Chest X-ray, PA view. Patient: 82 years old, sex F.
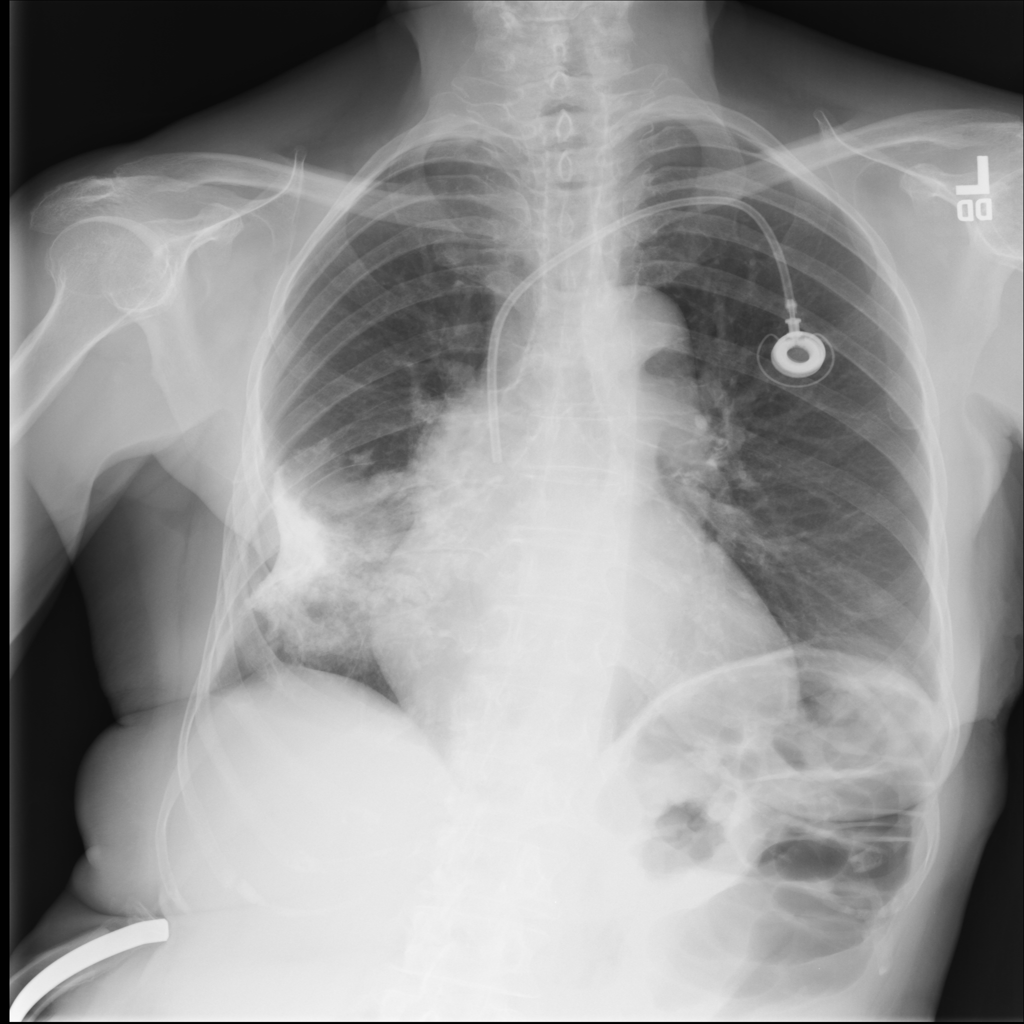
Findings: No Finding